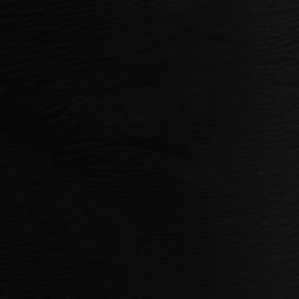
Label: frost